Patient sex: M
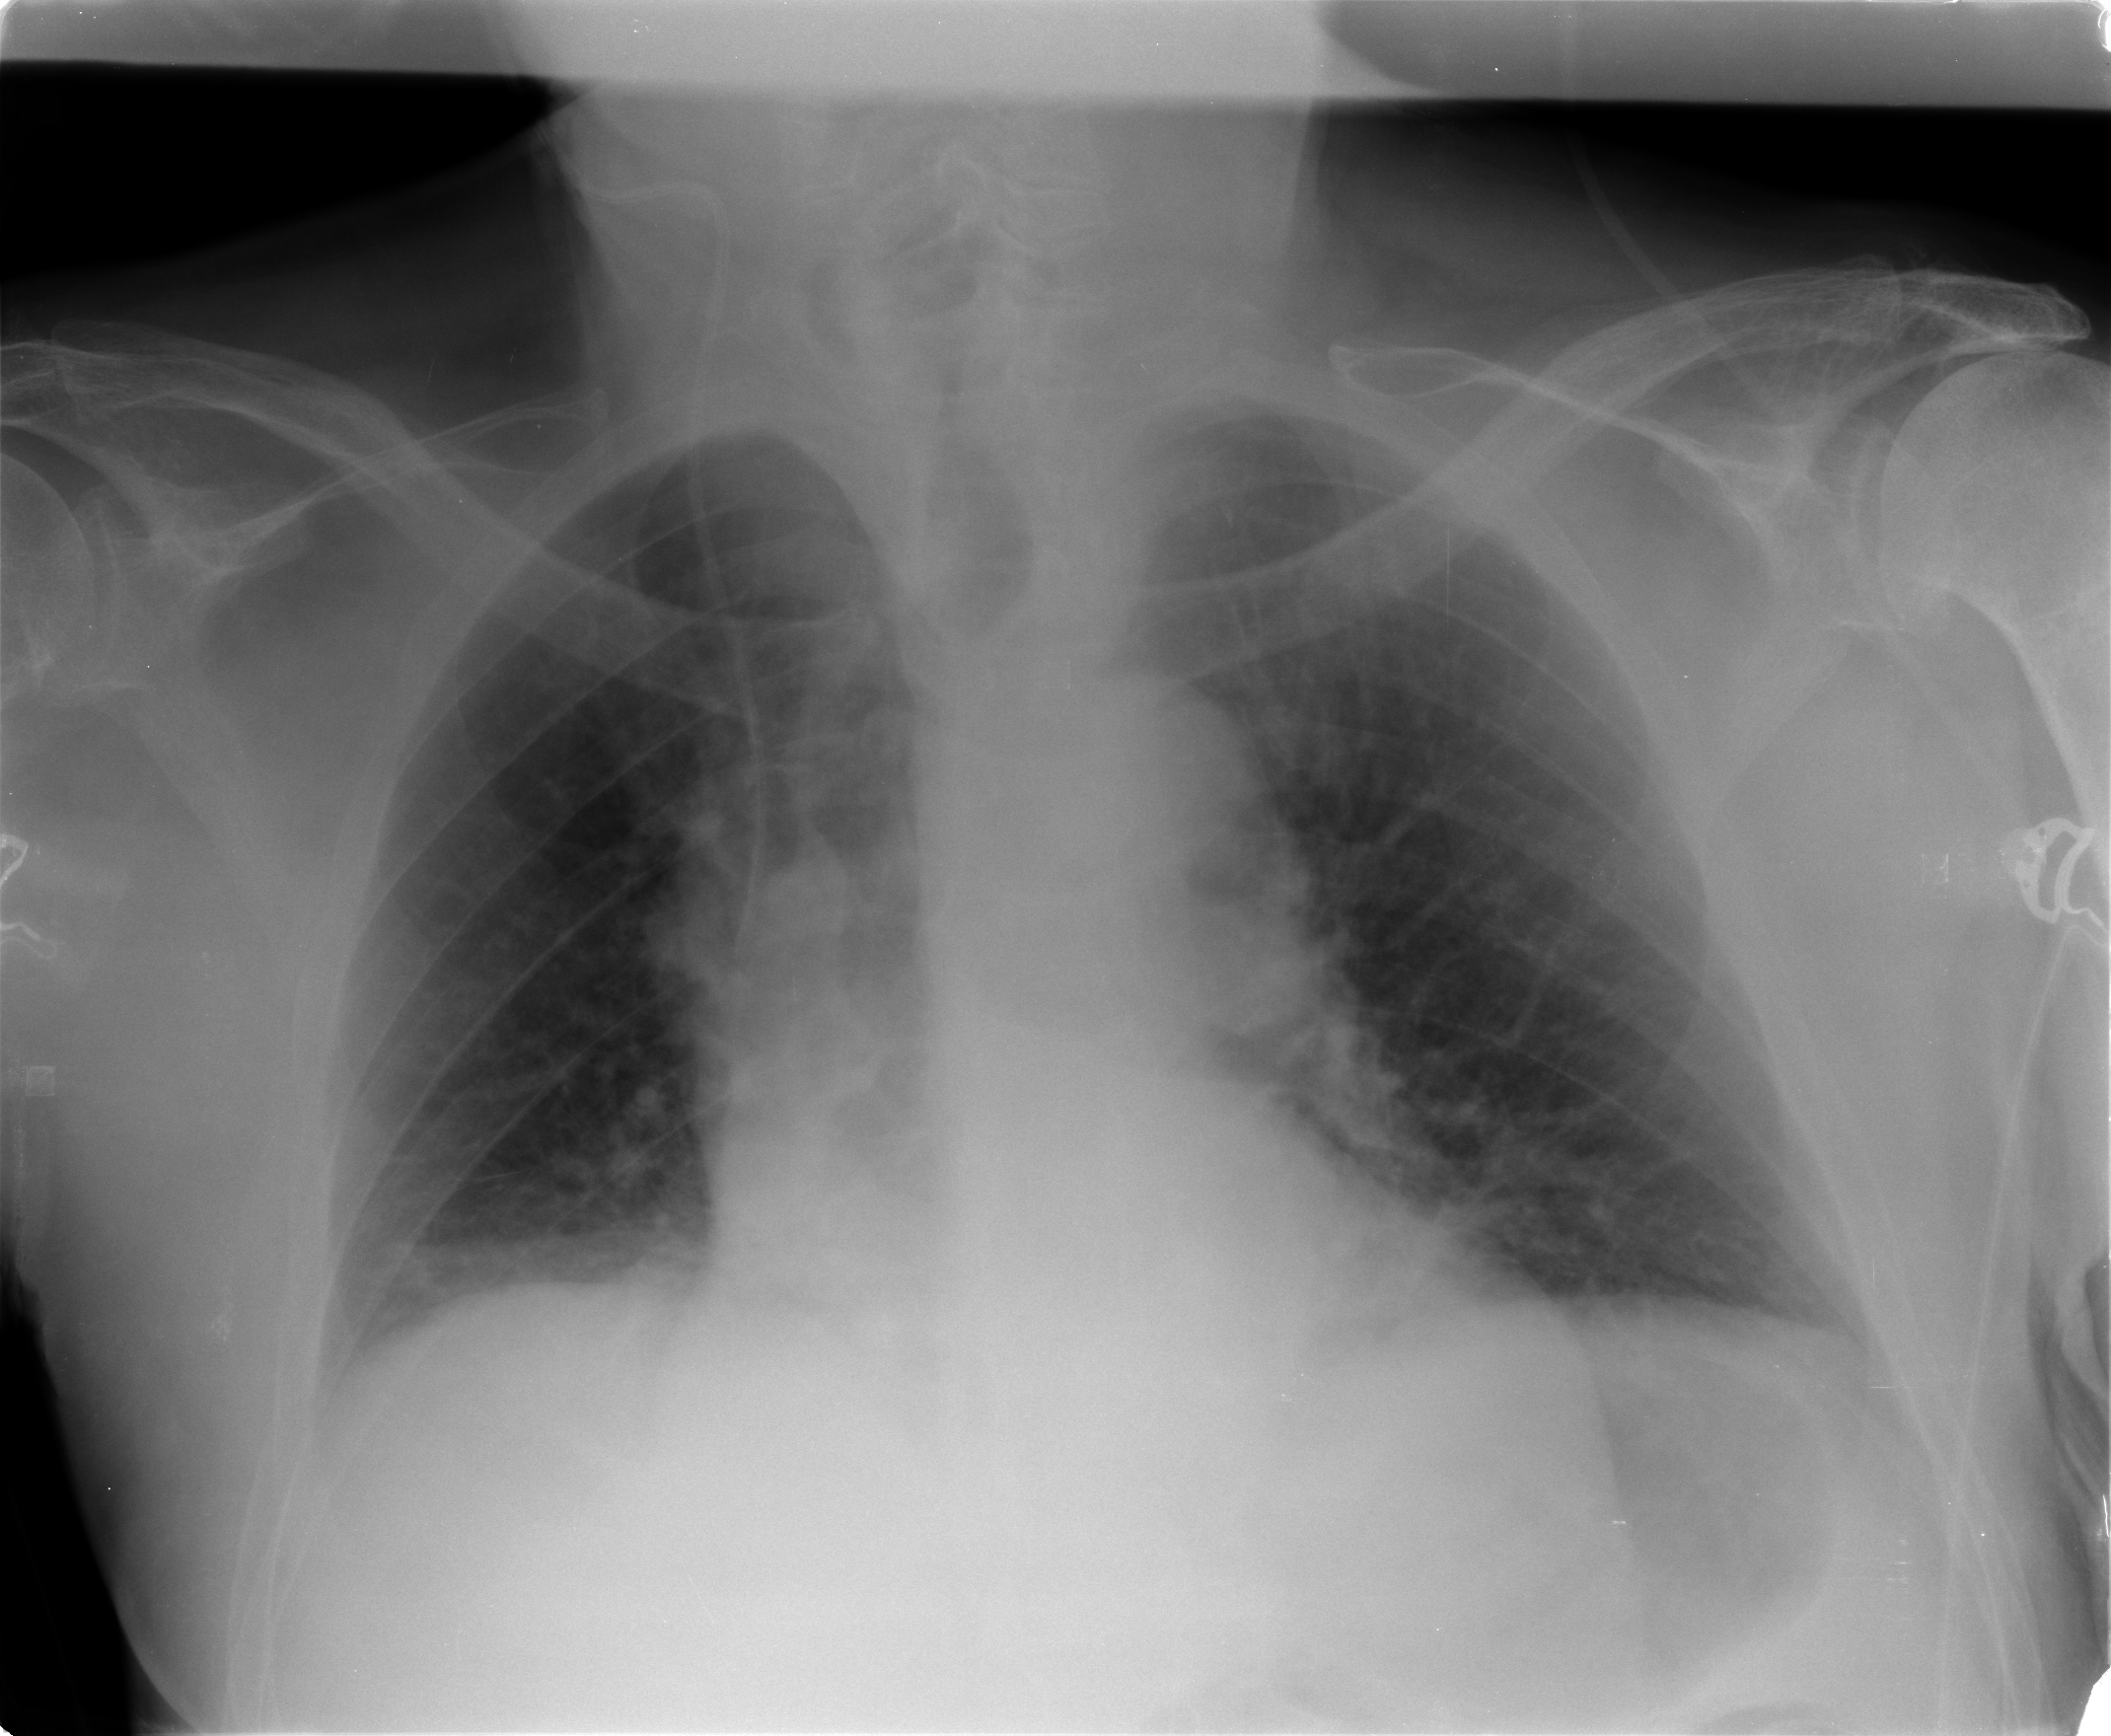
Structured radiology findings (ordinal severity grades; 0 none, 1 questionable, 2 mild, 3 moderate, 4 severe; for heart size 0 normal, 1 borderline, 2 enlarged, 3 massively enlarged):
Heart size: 1
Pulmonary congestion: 0
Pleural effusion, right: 0
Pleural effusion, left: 0
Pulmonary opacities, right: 0
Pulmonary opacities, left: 0
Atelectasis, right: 2
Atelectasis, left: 1